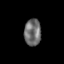
Tissue: skin
Cell type: Epithelial cells
Senescence score: 0.2244
Nuclear area (px): 440
Mean DAPI intensity: 111.141